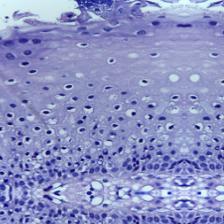
Diagnosis: Normal